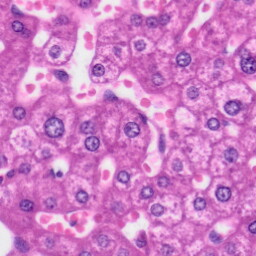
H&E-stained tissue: Liver